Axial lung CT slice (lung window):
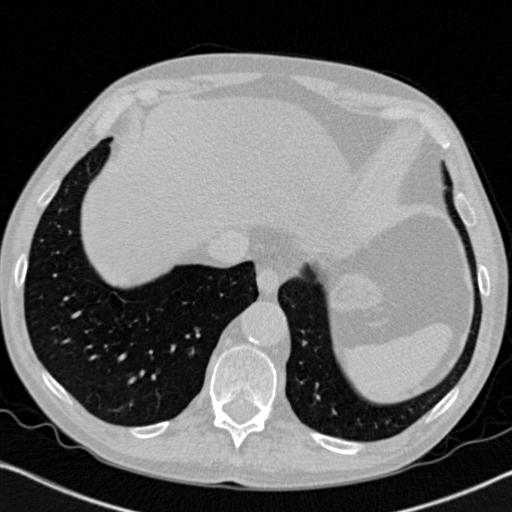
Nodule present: no